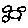
Label: circle